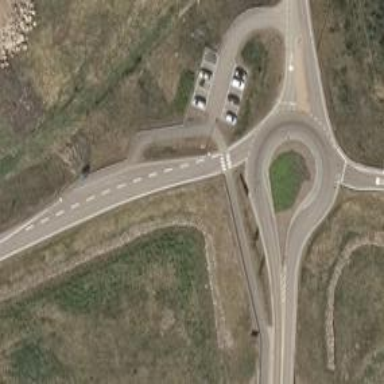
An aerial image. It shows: Tertiary road that leads to roundabout.